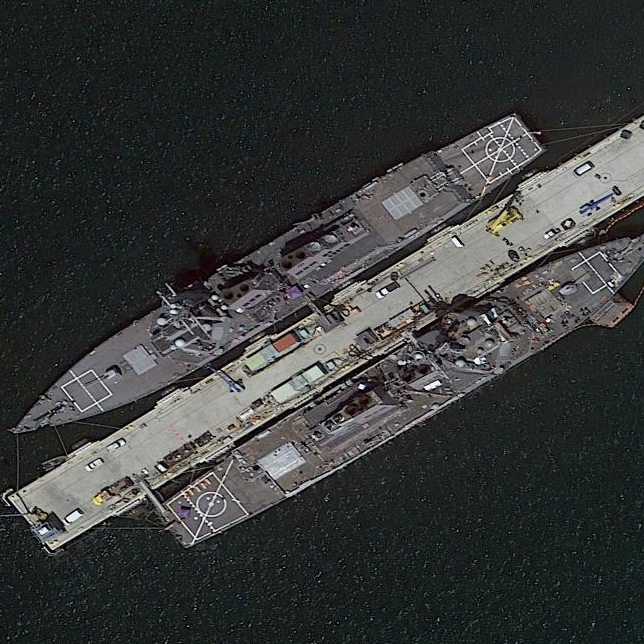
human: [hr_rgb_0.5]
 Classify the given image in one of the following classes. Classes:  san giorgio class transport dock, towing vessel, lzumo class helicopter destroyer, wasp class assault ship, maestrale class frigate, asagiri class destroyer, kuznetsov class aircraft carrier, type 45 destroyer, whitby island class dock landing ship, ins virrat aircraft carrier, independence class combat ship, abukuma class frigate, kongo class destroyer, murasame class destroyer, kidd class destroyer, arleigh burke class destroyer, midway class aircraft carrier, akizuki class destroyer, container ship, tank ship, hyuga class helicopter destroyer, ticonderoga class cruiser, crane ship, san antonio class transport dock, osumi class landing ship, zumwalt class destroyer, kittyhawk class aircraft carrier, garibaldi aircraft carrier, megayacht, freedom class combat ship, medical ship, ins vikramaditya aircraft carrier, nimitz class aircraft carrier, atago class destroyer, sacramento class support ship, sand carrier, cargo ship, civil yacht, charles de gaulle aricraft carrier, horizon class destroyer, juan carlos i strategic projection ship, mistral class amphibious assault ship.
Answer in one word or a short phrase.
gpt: Arleigh Burke class destroyer